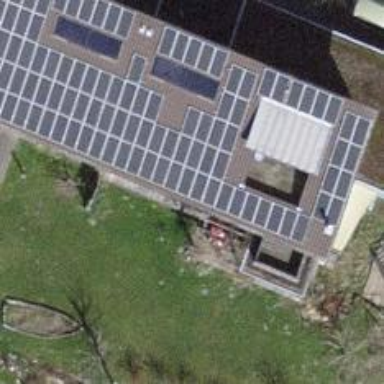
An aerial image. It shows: Solar power generator.